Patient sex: M
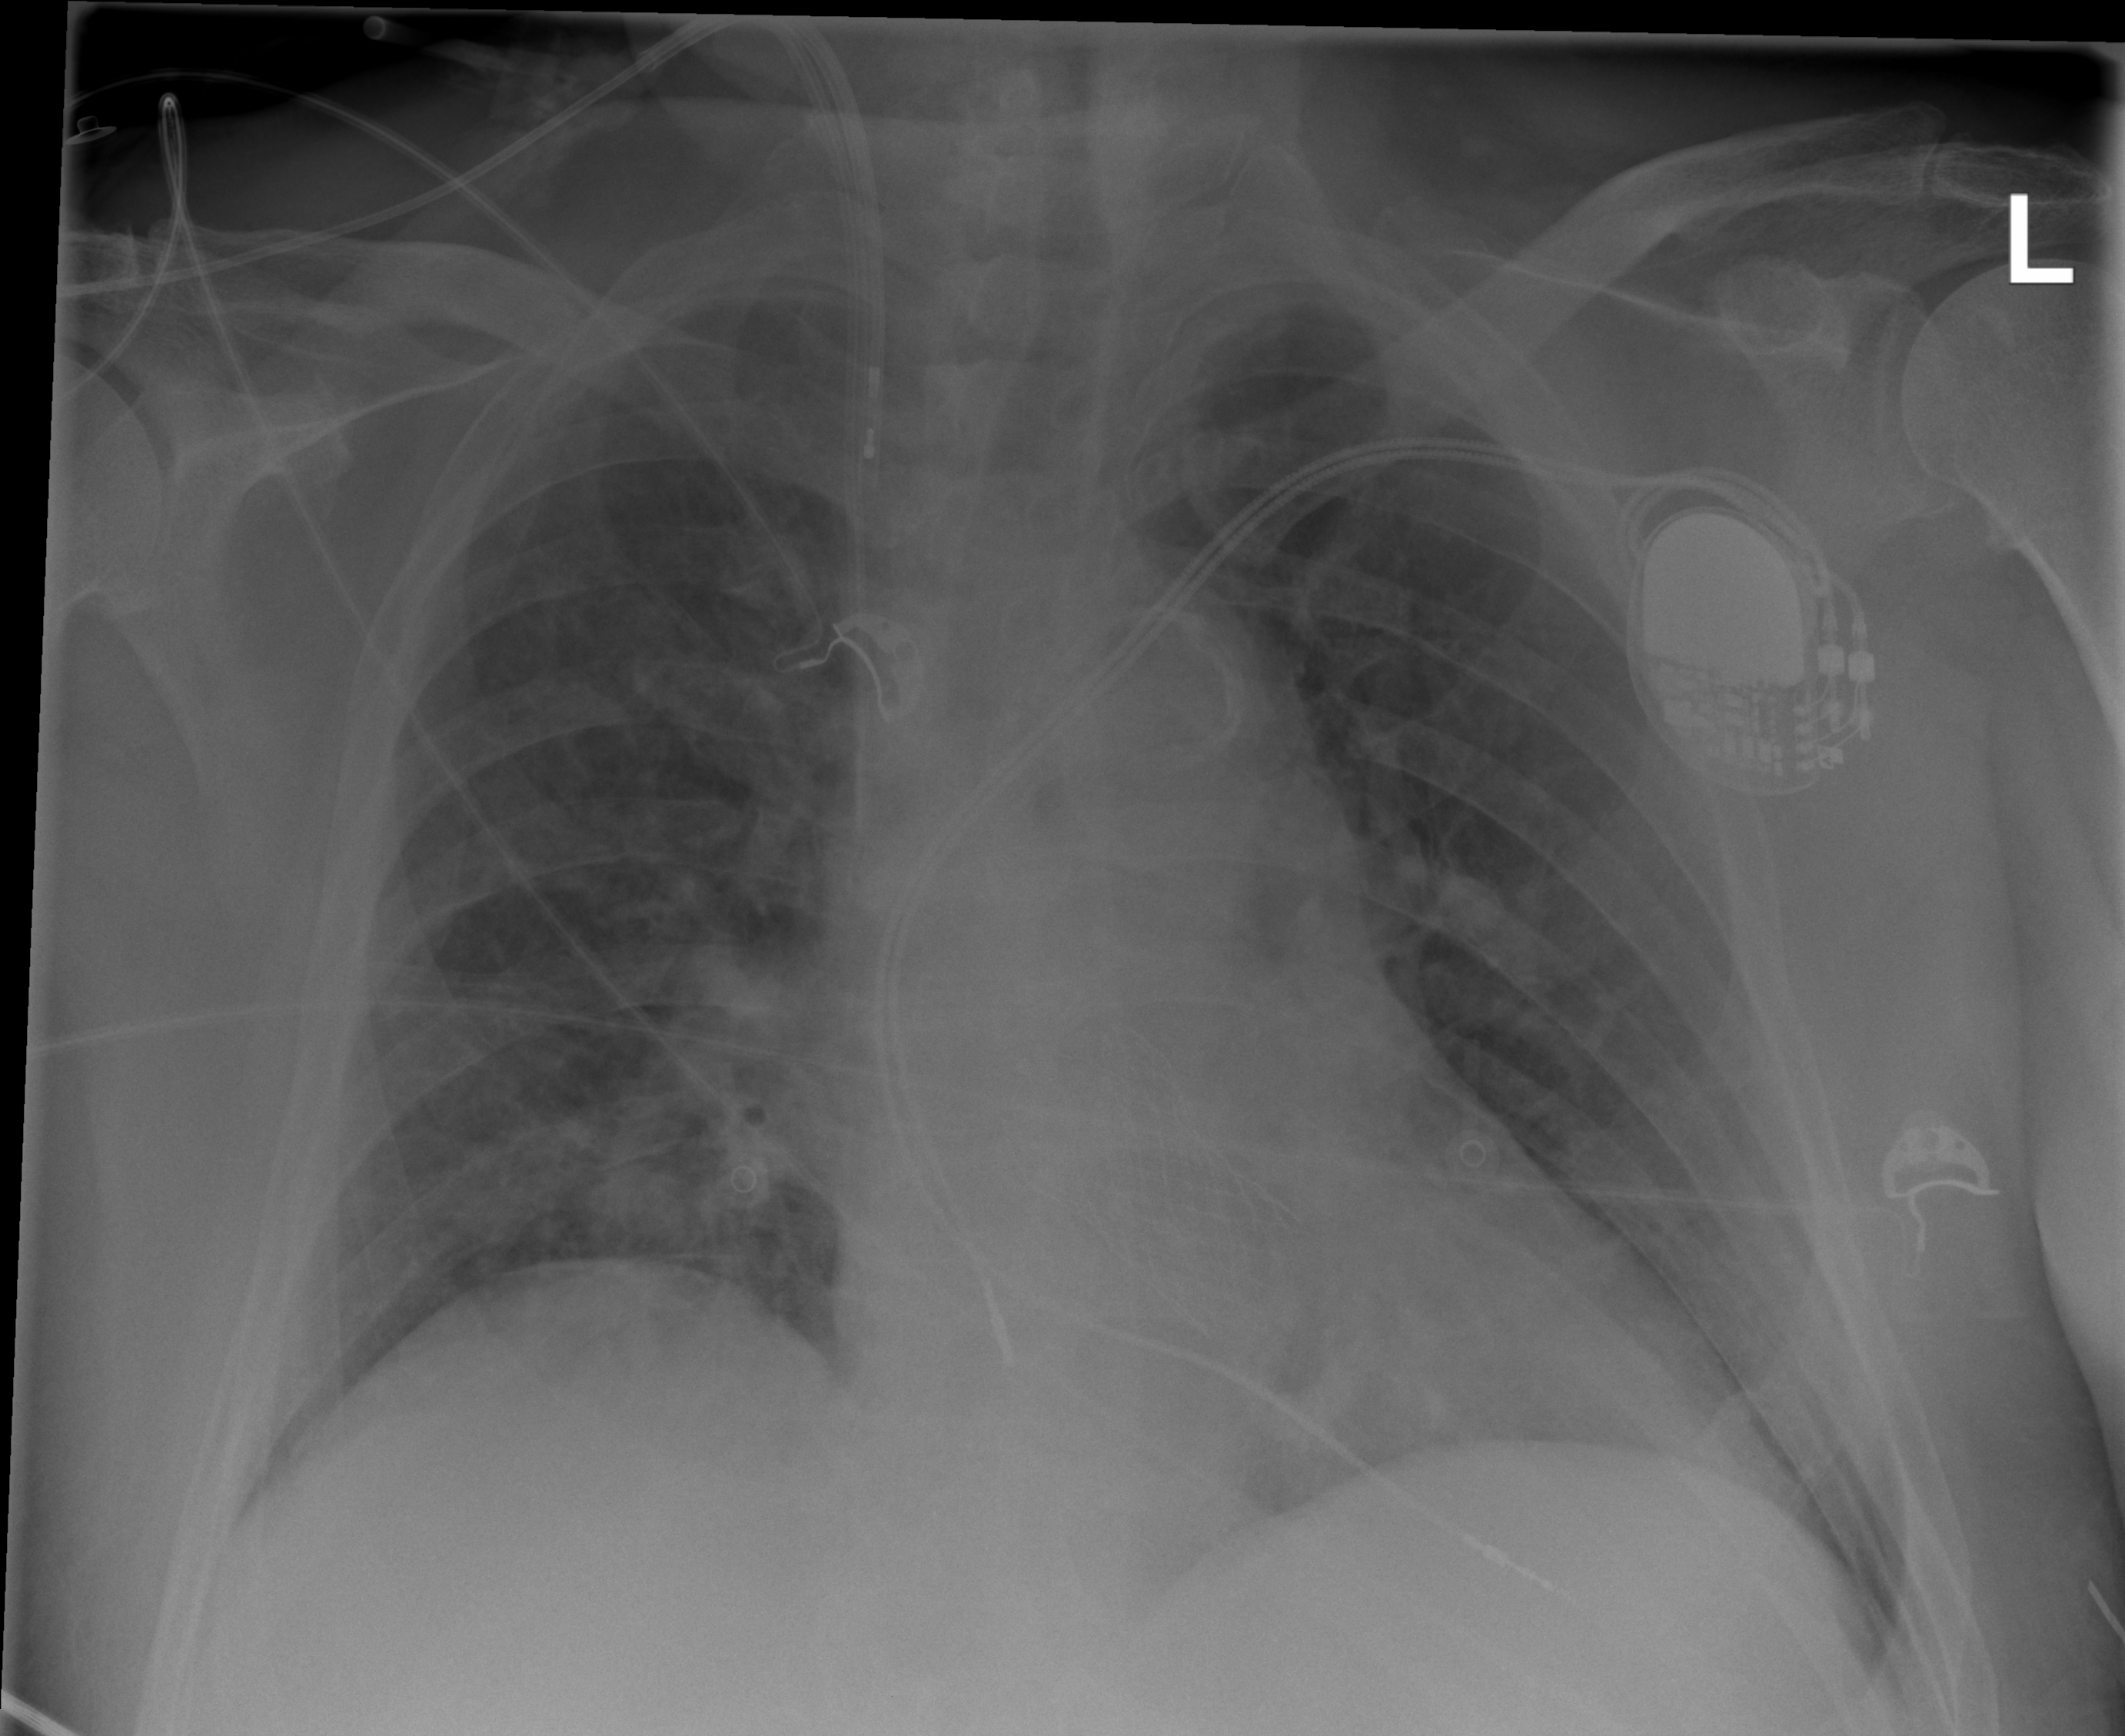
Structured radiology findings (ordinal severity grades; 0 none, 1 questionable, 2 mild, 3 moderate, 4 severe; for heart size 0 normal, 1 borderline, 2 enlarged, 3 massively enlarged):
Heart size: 0
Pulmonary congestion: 1
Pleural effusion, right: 0
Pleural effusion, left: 0
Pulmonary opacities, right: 0
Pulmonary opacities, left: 0
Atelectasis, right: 0
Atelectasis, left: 0